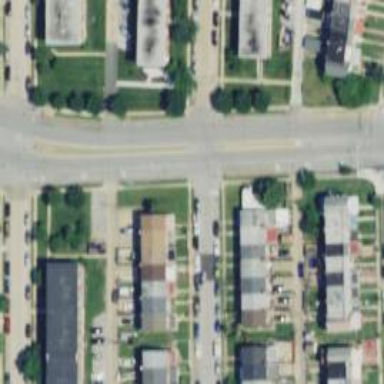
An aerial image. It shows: Asphalt road in residential area.